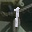
Label: 1